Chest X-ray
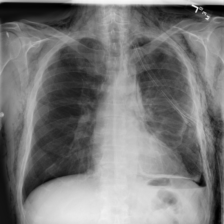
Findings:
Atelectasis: negative
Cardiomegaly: negative
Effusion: negative
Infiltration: negative
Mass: negative
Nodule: negative
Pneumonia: negative
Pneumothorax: positive
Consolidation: negative
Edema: negative
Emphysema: negative
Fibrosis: negative
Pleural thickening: negative
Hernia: negative